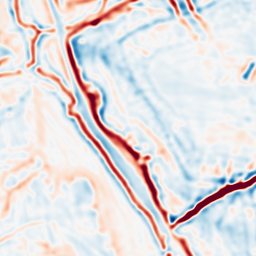
Category: multiscale
Decomposition family: log
Decomposition parameters: sigma: 3
Upsampling method: cubic_mitchell
Upsampling parameters: scale: 2
Upsampling scale: 2